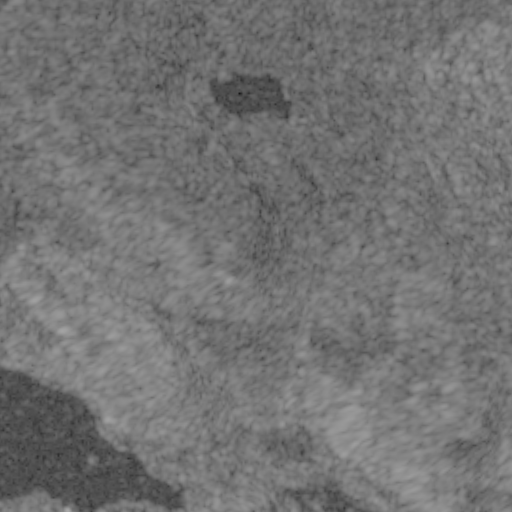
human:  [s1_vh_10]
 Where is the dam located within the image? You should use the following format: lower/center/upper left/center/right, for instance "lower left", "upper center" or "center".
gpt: The dam is located in the upper left of the image.
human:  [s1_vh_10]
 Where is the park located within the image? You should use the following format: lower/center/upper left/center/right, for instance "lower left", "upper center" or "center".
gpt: The park is located in the lower right of the image.
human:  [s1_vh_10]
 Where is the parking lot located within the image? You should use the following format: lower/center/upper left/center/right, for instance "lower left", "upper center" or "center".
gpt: The parking lot is located in the lower left of the image.
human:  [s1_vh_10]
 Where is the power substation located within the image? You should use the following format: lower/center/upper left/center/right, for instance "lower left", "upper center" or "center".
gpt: The power substation is located in the lower left of the image.
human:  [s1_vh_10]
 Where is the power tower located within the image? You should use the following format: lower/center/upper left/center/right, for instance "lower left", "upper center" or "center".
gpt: The power tower is located in the lower left of the image.
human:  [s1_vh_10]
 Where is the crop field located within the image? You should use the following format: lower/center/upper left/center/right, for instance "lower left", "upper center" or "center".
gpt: There is no crop field in the image.

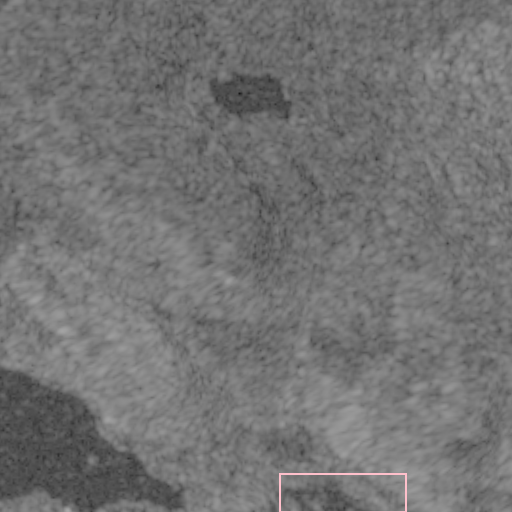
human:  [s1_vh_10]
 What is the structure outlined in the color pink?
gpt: The structure outlined in pink is a park.
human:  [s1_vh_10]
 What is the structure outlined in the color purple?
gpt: There is no purple outline.